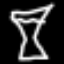
Label: hourglass